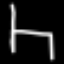
Label: chair